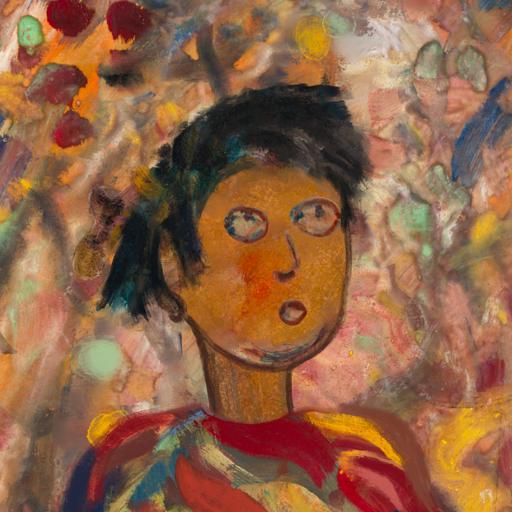
Background: Mother_And_Son_Mother, Head And Neck Side: Pipe, Face Side: Orphan, Bust: Mother_And_Son_Son, Hair Side: Pipe, Head Accessory: Blank, Second Necklace: Blank, Necklace: Blank, Baby: Blank